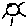
Label: sun